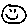
Label: smiley face